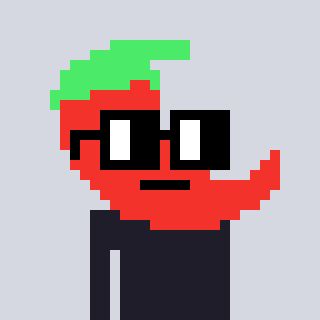
a pixel art character with square black glasses, a chilli-shaped head and a hotbrown-colored body on a cool background